Question: I'm trying to learn the concept of DDD. I have made a project which i use the database first approach.
In the infrastructure i have added an edmx file witch i have chosen to auto generate the entites. Now in the "Domain" I'm trying to create aggregates.
But here i got some problems. I'm trying to create a aggregate named "User" but User already exists in the entites that the ef autogenerated. Should i rename the aggregate "User" to something else and when getting data from the db map it from db entites to the aggregate.
I'm doing it wrong ? Or shouldn't i autogenerate the entities or is the enties aggregates ?
Plz advise and help.

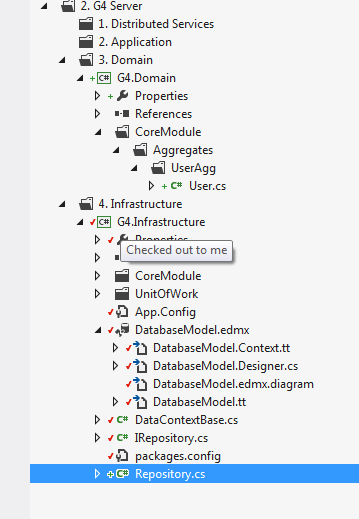
Answer: If you want to be true to DDD, you should model your domain objects to be independent of your persistence solution. DDD handles persistence through repositories. Don't use the "entities" generated by EF as your domain model; instead design your own model and implement a repository that makes use of EF for persistence.